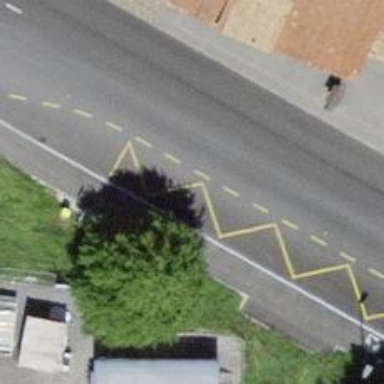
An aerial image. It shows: Public transport stop position.